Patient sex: F
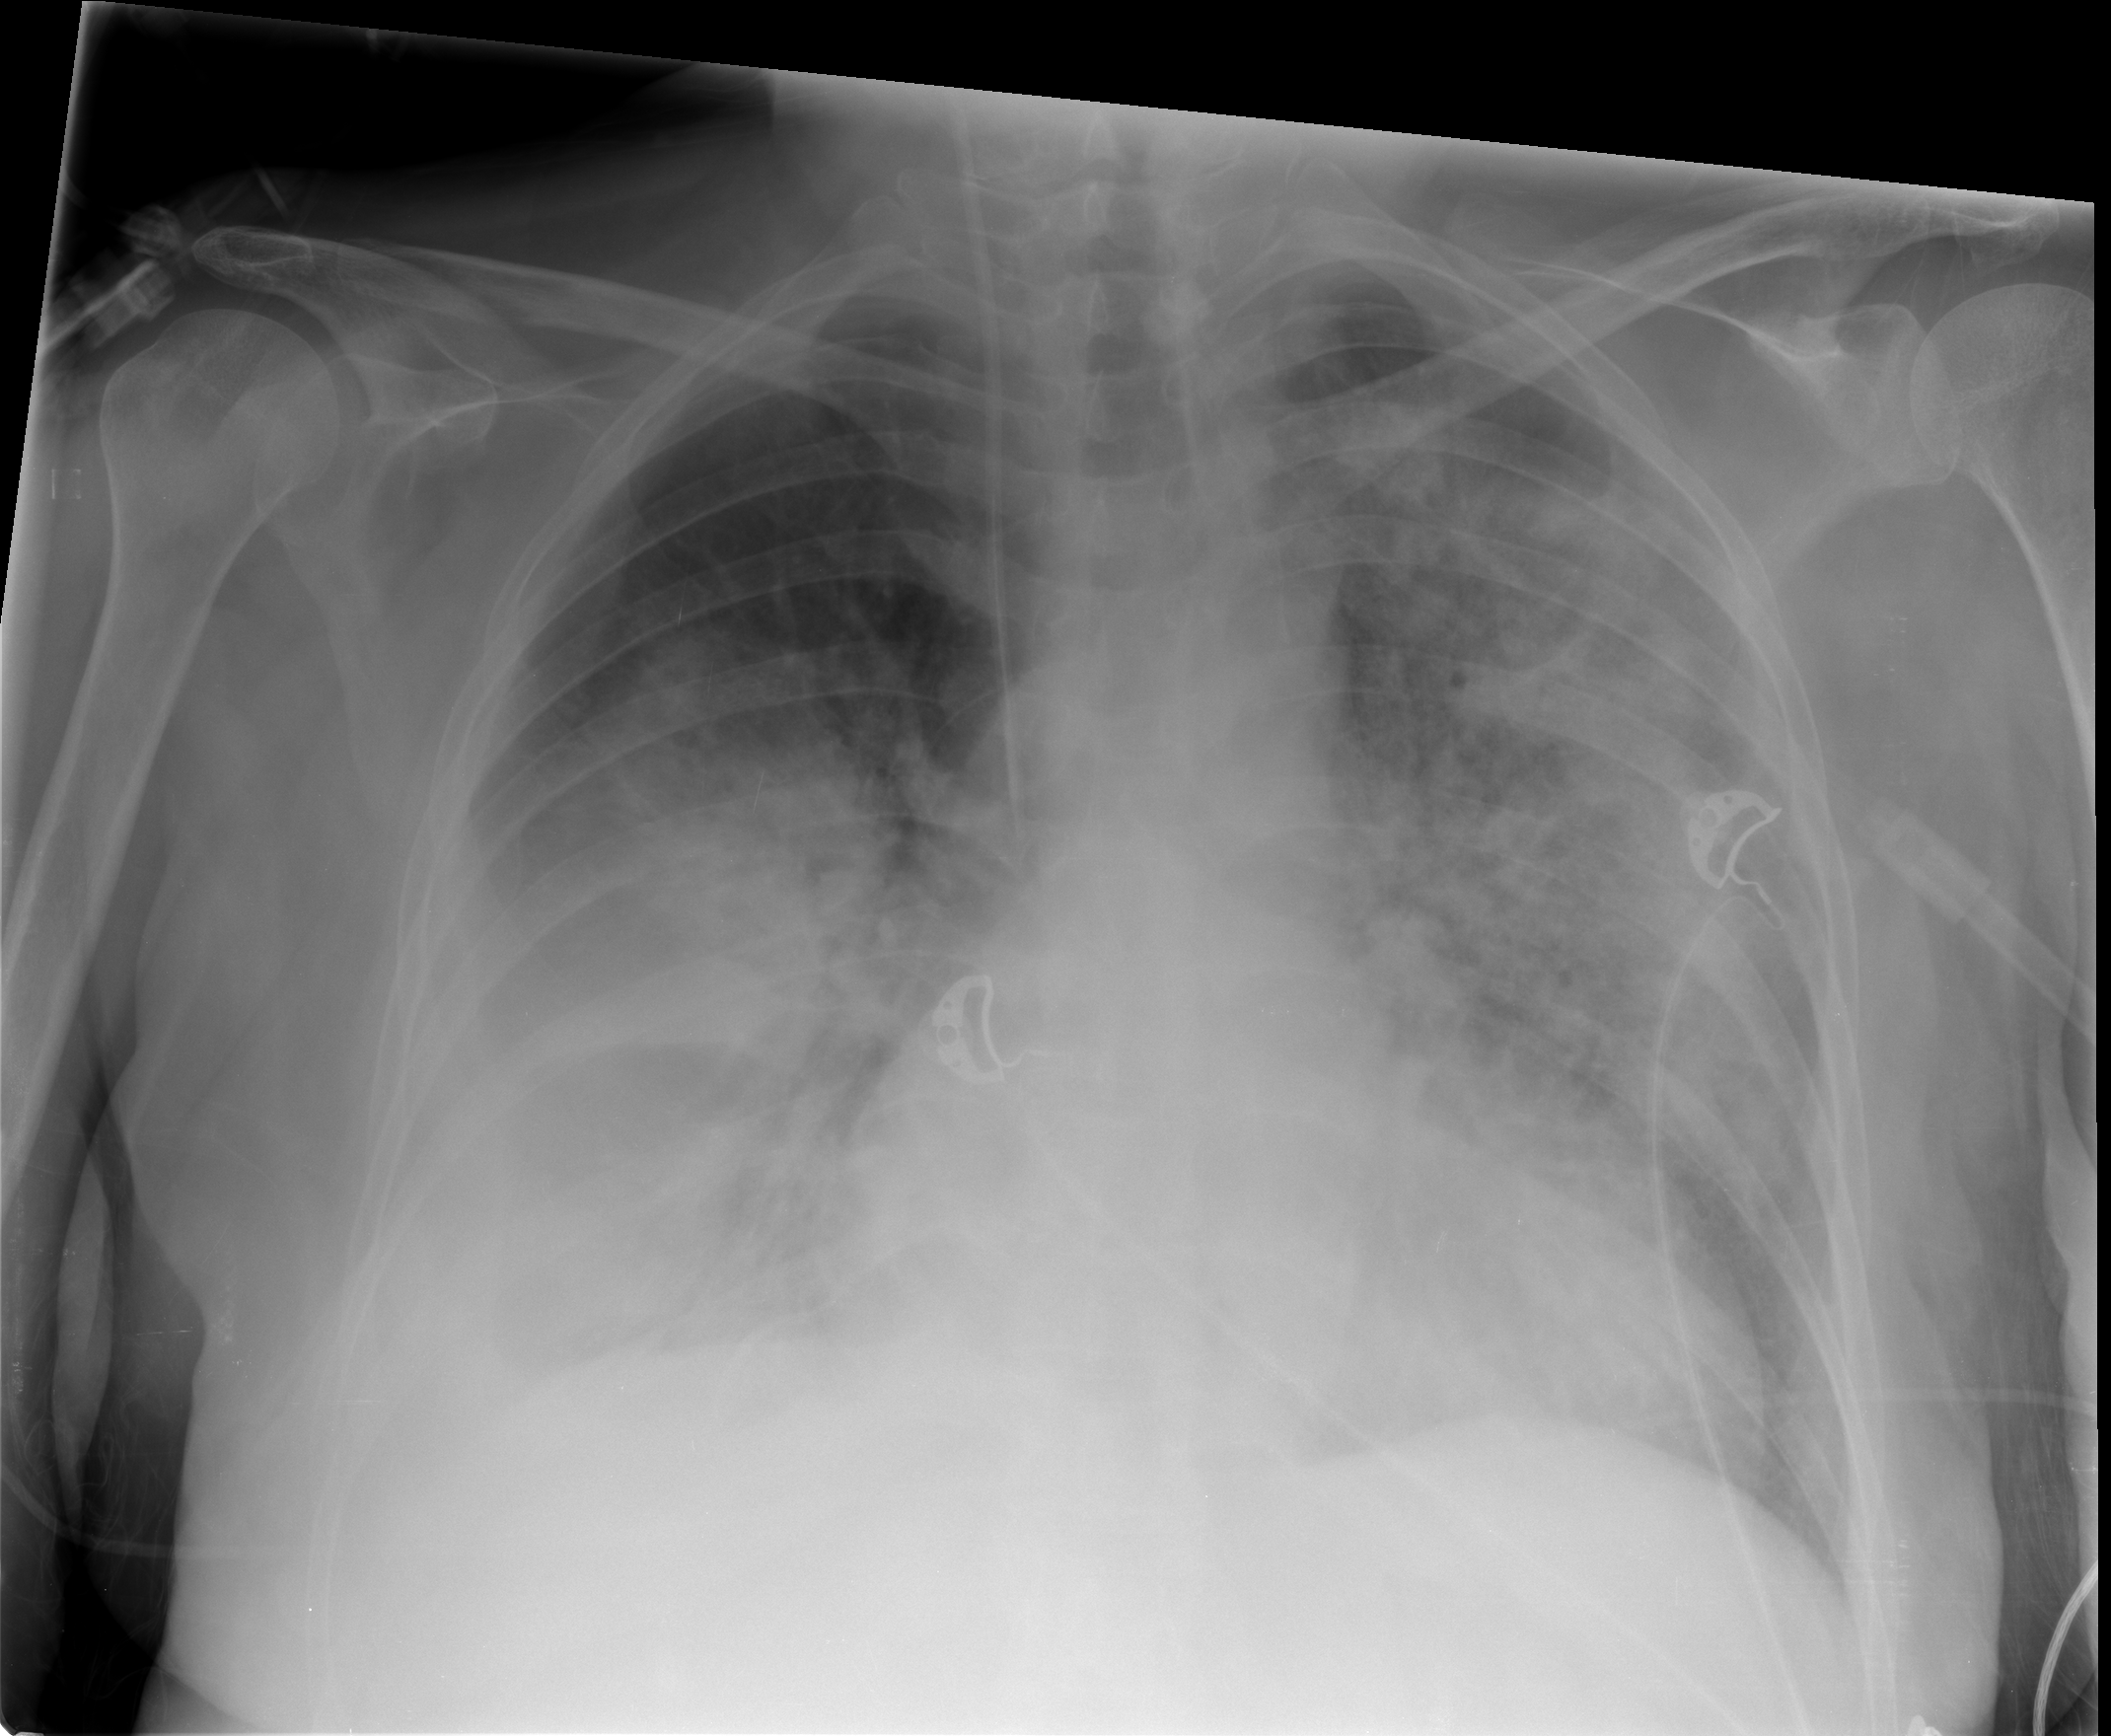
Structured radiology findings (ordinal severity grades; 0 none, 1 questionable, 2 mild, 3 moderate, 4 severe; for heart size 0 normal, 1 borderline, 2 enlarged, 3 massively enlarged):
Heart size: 2
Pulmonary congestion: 2
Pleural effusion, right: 3
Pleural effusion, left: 0
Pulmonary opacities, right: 2
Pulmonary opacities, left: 3
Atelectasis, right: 3
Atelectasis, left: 2